Field crop: maize
Growth stage: 2
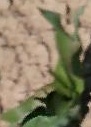
Species: maize